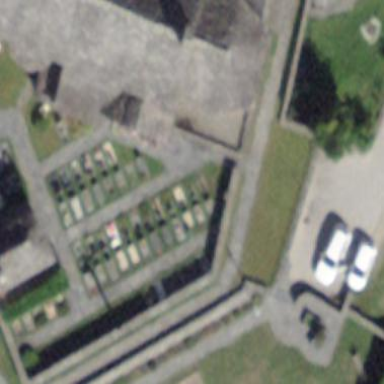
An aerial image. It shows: Cemetery.